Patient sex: F
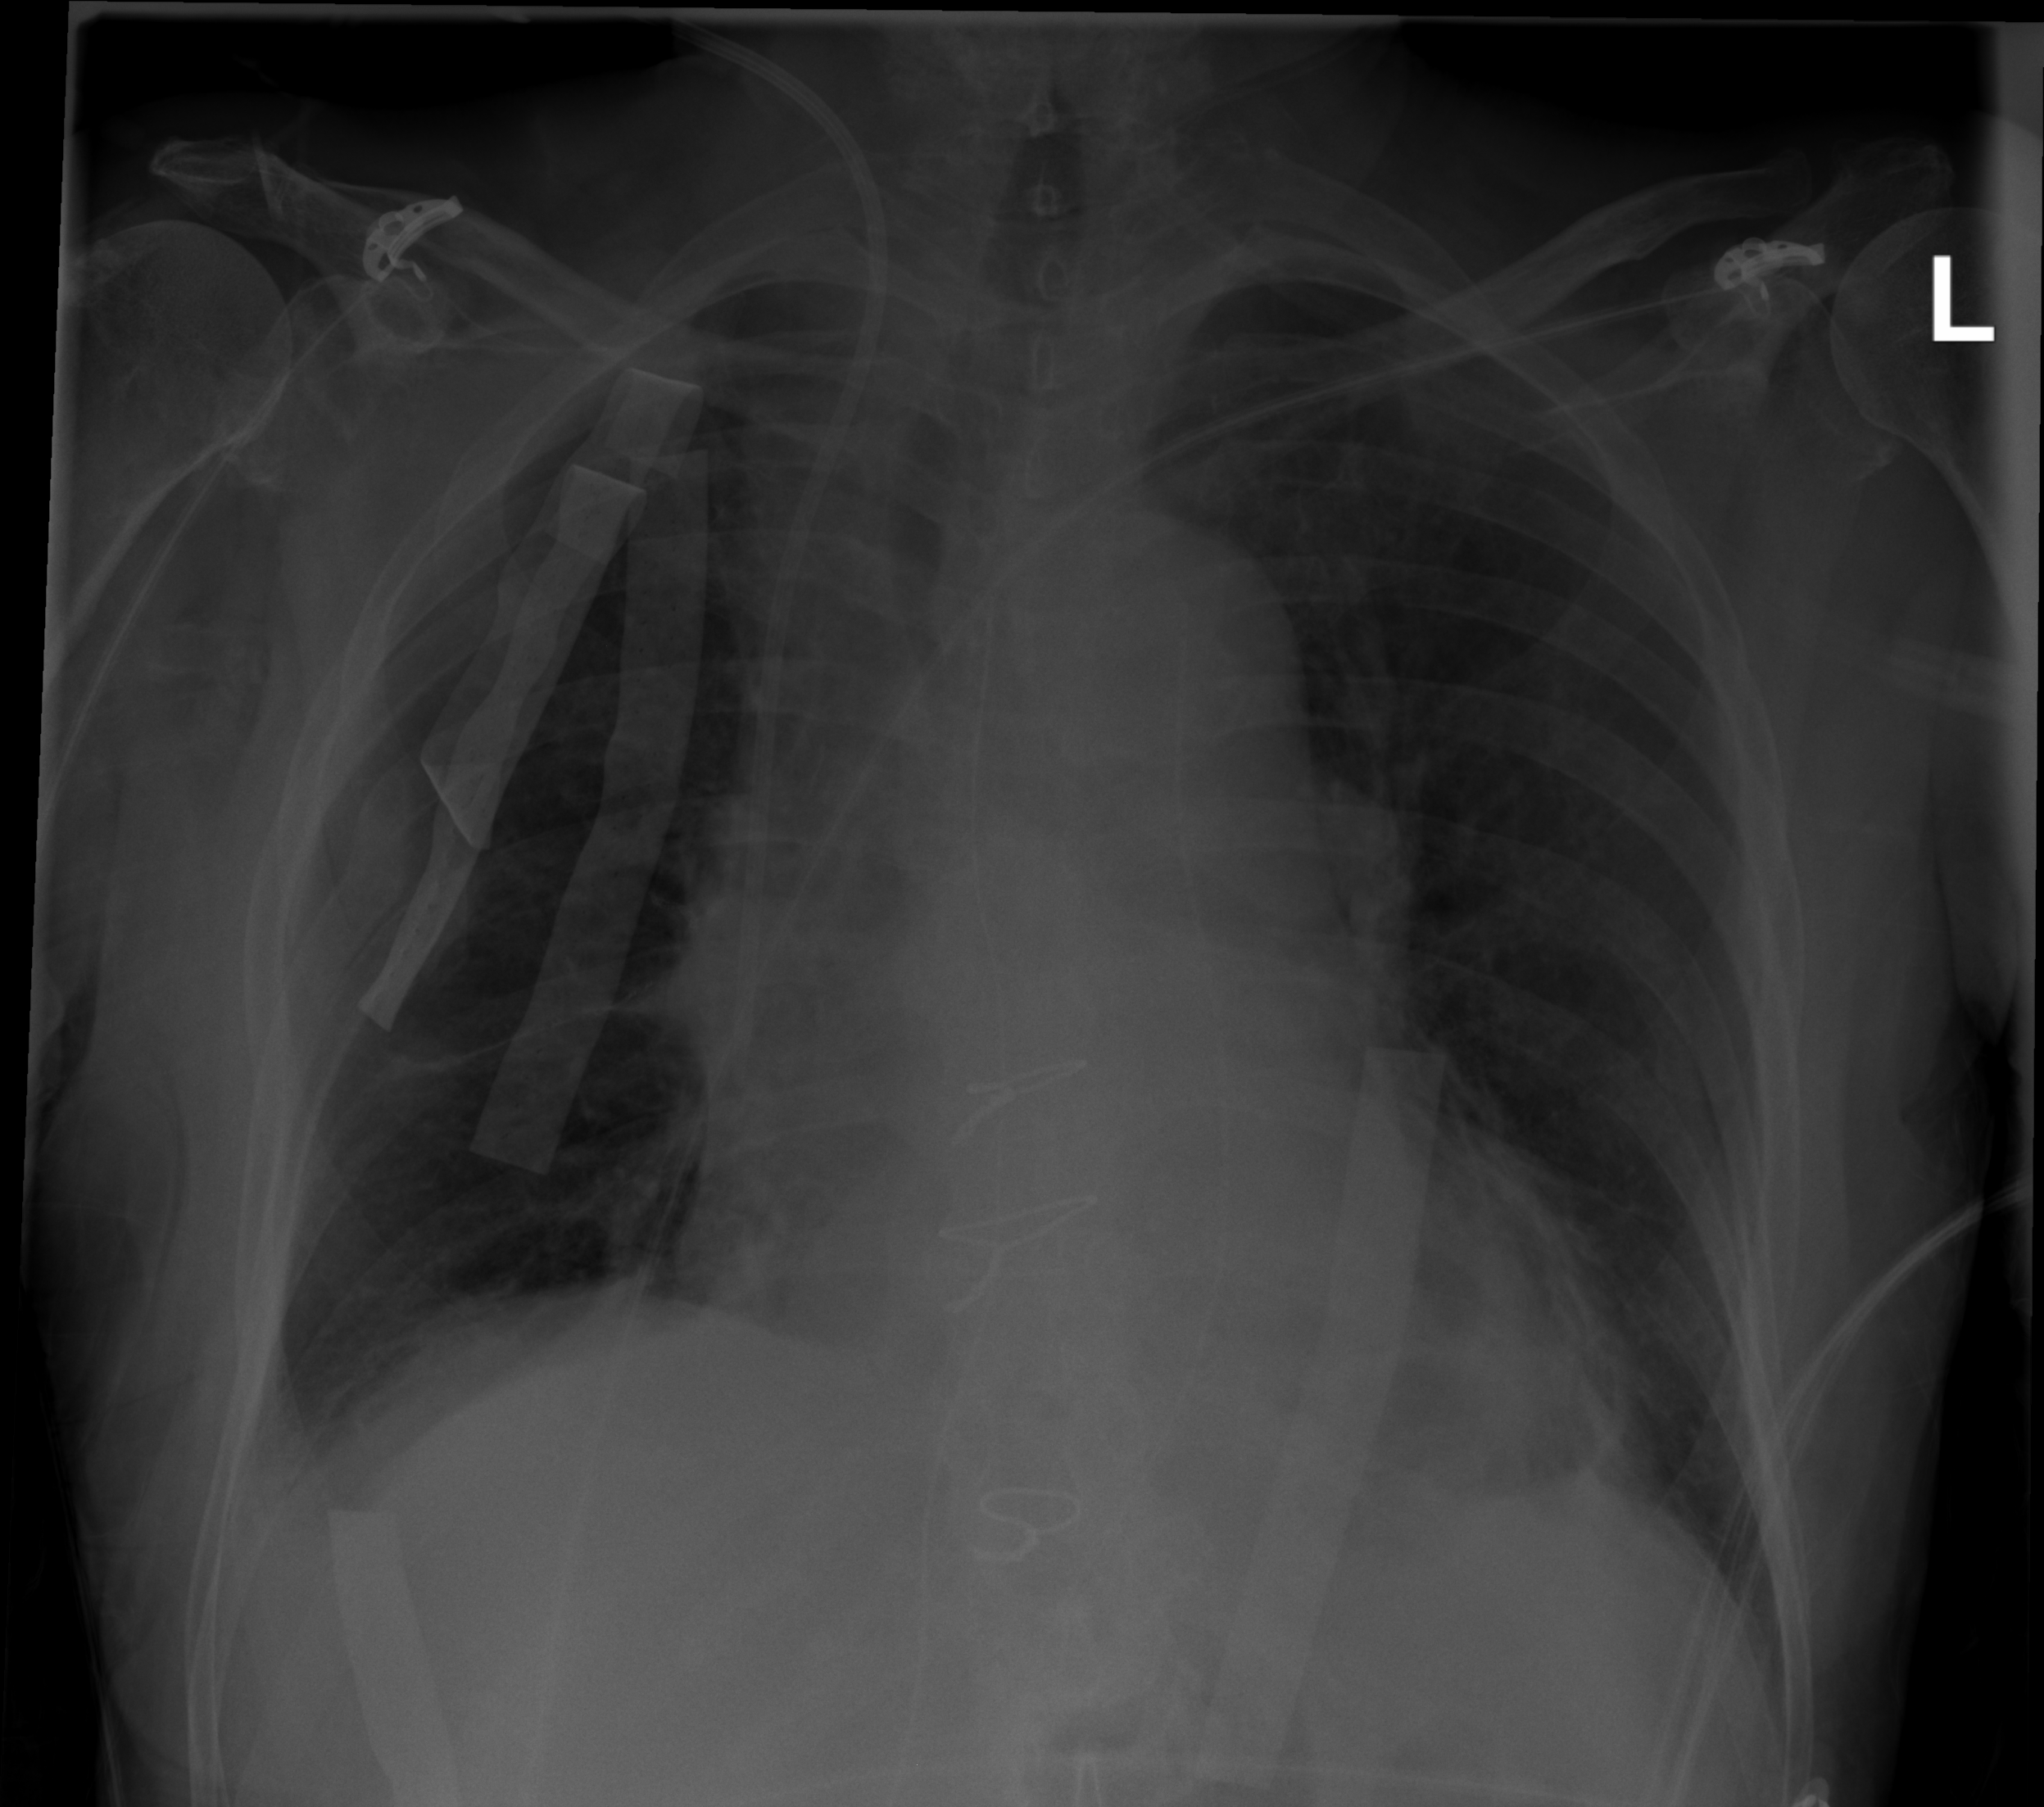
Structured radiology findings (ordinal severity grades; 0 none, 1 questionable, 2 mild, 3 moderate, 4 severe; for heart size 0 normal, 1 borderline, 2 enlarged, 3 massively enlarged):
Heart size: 2
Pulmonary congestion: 0
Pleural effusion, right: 2
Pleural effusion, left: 0
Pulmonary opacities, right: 0
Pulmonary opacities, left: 0
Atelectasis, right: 2
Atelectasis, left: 2